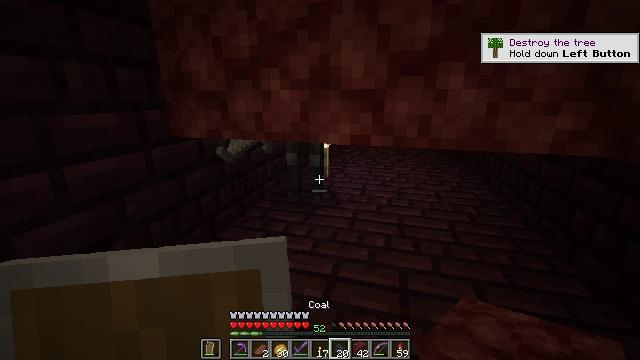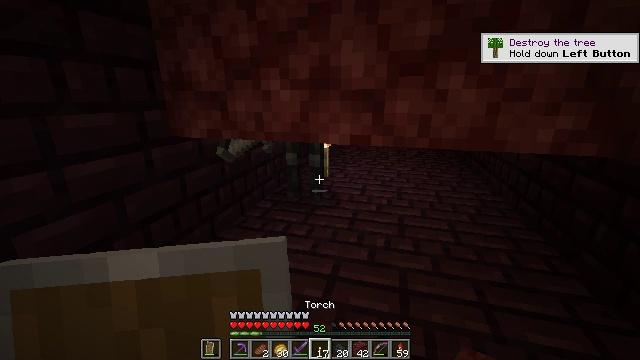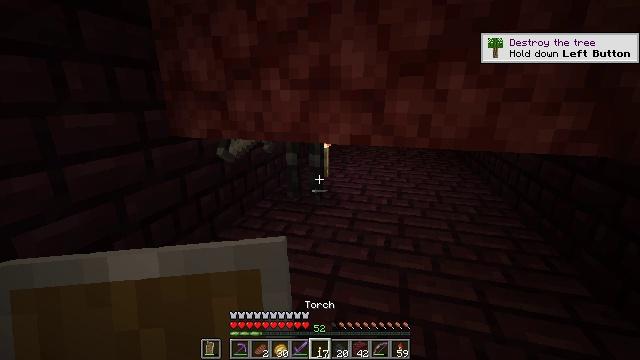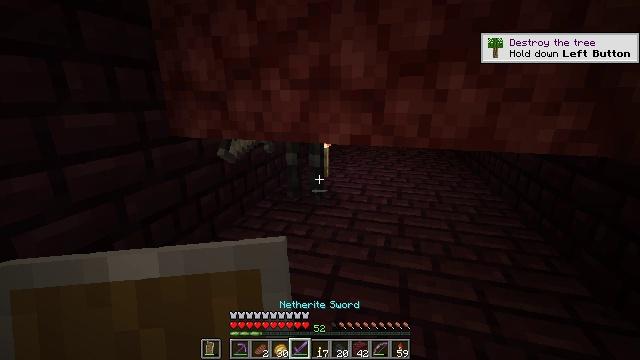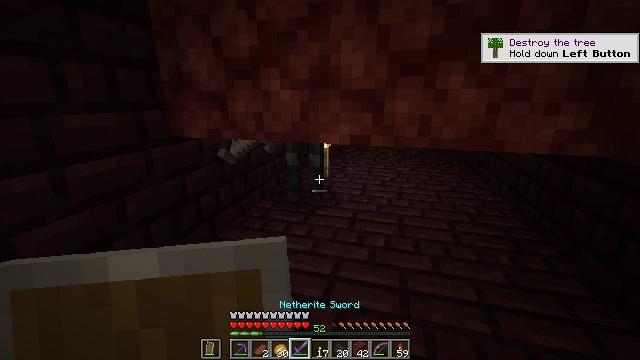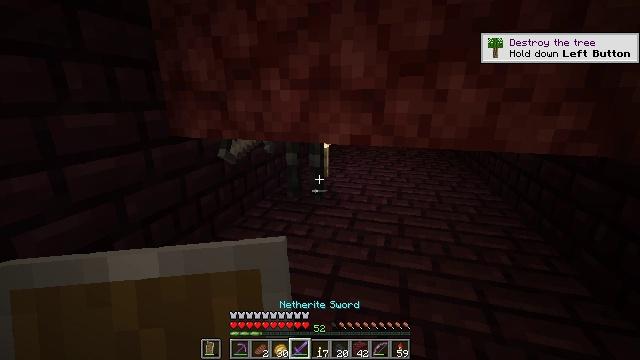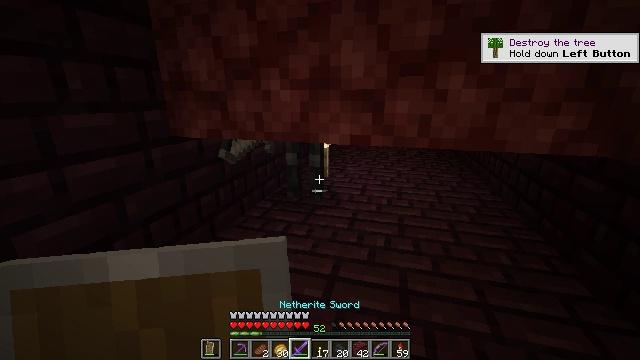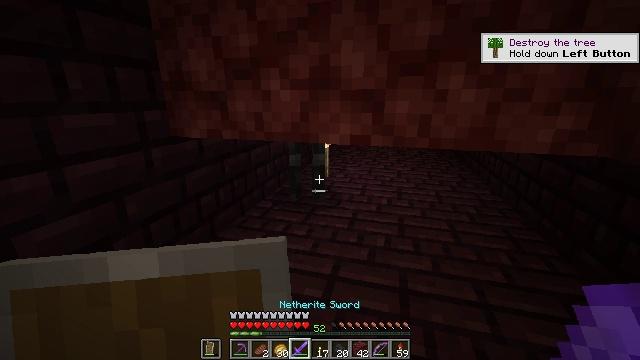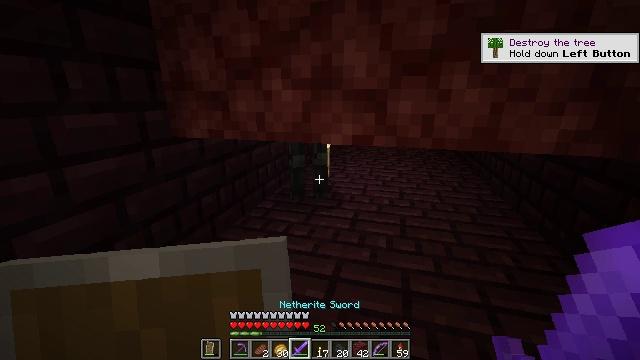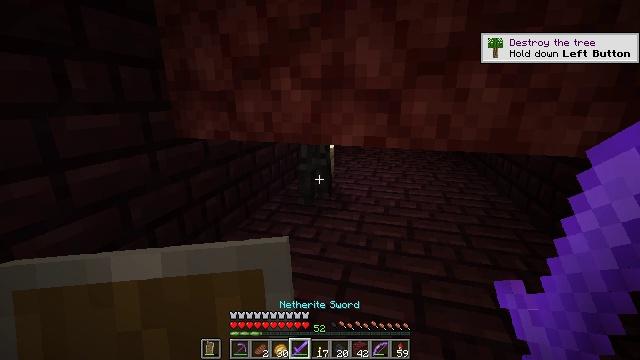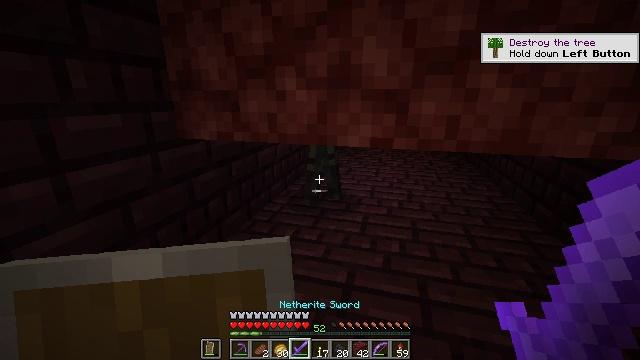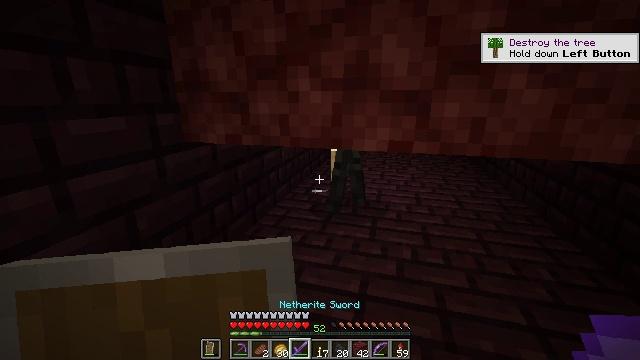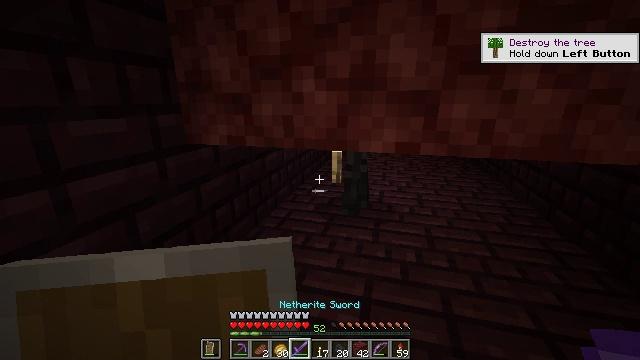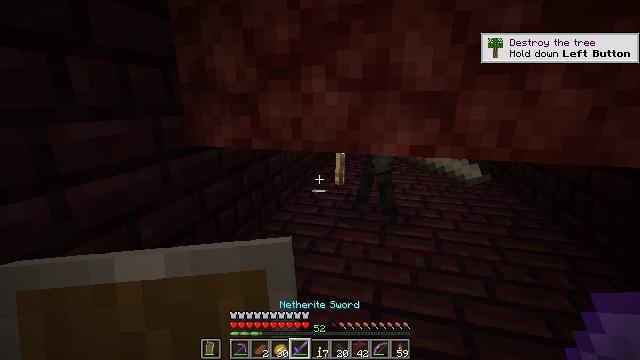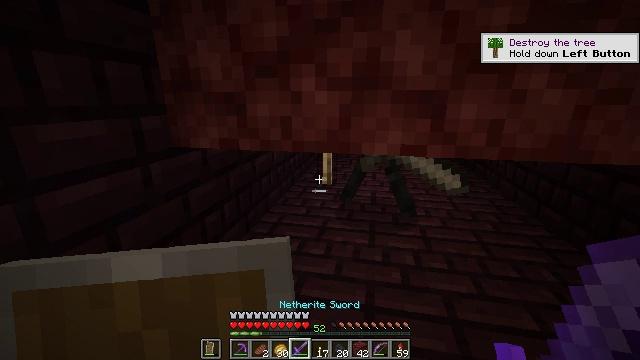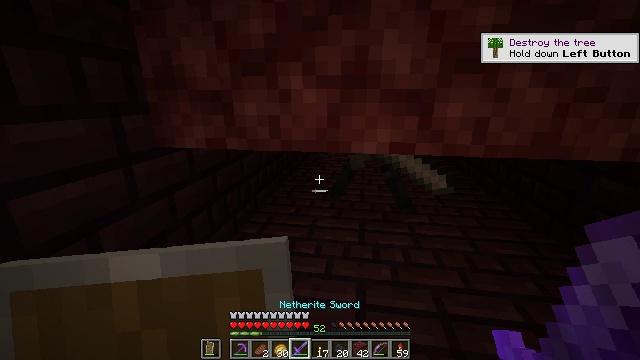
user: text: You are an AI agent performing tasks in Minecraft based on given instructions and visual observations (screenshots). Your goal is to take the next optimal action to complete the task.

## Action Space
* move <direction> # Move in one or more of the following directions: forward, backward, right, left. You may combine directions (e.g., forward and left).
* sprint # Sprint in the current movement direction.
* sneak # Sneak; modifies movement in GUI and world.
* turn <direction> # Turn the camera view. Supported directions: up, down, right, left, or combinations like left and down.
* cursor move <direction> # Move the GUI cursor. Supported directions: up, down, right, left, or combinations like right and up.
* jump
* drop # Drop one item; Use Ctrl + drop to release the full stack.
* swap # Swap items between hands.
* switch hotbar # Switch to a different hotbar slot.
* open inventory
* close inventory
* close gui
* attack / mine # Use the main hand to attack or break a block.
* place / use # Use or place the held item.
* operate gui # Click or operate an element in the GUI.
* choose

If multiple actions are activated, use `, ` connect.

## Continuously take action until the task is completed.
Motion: motion action
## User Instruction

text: Remove the torch from its spot.
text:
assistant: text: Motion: sneak
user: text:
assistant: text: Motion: sneak
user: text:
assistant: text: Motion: sneak
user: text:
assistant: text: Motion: sneak
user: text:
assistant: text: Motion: sneak
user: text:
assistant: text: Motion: sneak
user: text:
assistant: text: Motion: sneak
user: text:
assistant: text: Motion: move forward and move left, sneak
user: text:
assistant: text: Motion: move forward and move left, sneak
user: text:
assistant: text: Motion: move forward and move left, sneak
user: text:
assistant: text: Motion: move forward and move left, sneak
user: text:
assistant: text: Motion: move forward and move left, sneak
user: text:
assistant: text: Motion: sneak
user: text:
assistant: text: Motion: sneak, turn right
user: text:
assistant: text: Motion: sneak, turn right, attack / mine
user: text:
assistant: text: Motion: sneak, turn right, attack / mine
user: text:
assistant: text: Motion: sneak, turn right
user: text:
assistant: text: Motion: sneak, turn right
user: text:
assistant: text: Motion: sneak, turn right
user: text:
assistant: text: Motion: sneak, turn right
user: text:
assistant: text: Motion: sneak